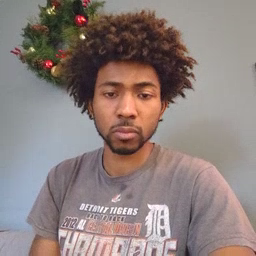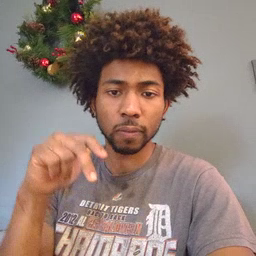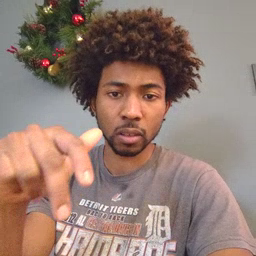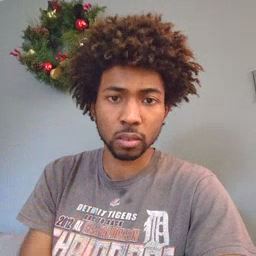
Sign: ride